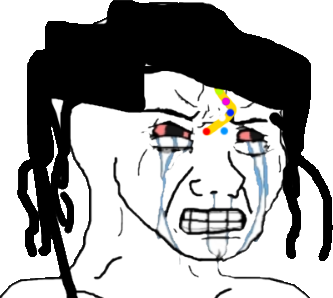
Label: 5_Crying_Wojak